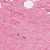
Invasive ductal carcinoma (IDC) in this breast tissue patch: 0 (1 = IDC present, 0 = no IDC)